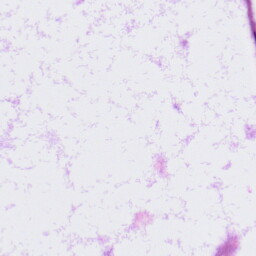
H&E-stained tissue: LymphNode